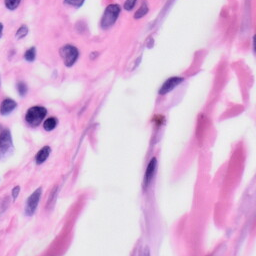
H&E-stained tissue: Skin